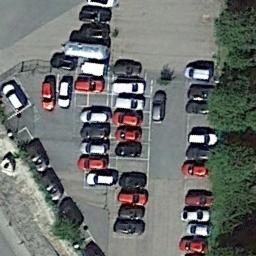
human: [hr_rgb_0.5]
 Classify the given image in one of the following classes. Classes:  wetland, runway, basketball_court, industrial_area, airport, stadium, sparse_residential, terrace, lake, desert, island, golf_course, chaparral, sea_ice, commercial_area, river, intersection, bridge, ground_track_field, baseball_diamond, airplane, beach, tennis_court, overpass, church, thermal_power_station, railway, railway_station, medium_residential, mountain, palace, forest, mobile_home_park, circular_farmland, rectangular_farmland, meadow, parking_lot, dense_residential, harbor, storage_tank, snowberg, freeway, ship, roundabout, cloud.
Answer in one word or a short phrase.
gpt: parking_lot